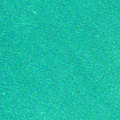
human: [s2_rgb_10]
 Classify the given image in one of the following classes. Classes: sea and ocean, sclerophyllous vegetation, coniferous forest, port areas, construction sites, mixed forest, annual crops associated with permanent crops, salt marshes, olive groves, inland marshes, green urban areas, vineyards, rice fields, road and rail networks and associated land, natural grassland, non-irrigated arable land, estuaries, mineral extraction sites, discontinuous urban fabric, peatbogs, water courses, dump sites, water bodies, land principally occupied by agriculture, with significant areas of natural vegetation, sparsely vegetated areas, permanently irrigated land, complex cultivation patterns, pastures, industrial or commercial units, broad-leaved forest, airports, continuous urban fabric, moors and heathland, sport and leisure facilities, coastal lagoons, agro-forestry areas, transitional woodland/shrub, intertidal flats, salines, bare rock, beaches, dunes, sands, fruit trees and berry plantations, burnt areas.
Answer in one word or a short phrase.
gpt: sea and ocean